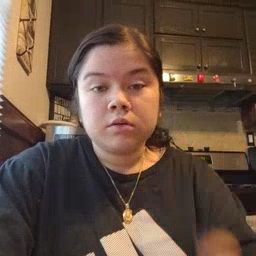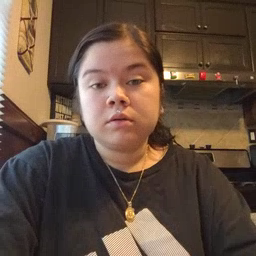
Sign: bug